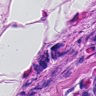
Metastatic tissue present: yes